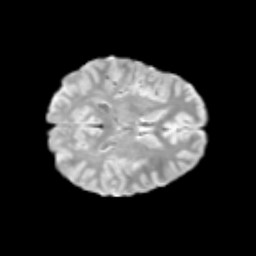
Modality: T2w
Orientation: axial
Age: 12
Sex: female
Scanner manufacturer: siemens
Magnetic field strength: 3 T
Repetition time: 3.8 s
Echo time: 0.07 s